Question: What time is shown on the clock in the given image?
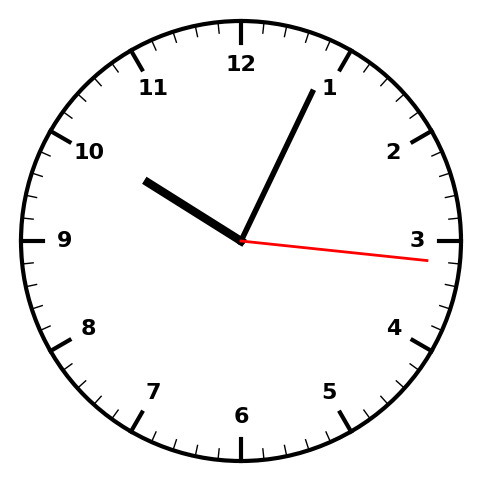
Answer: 10:04:16